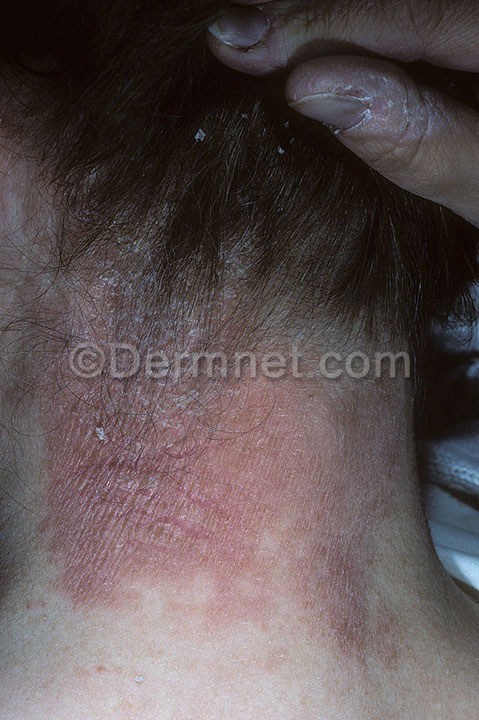
Disease: Psoriasis pictures Lichen Planus and related diseases